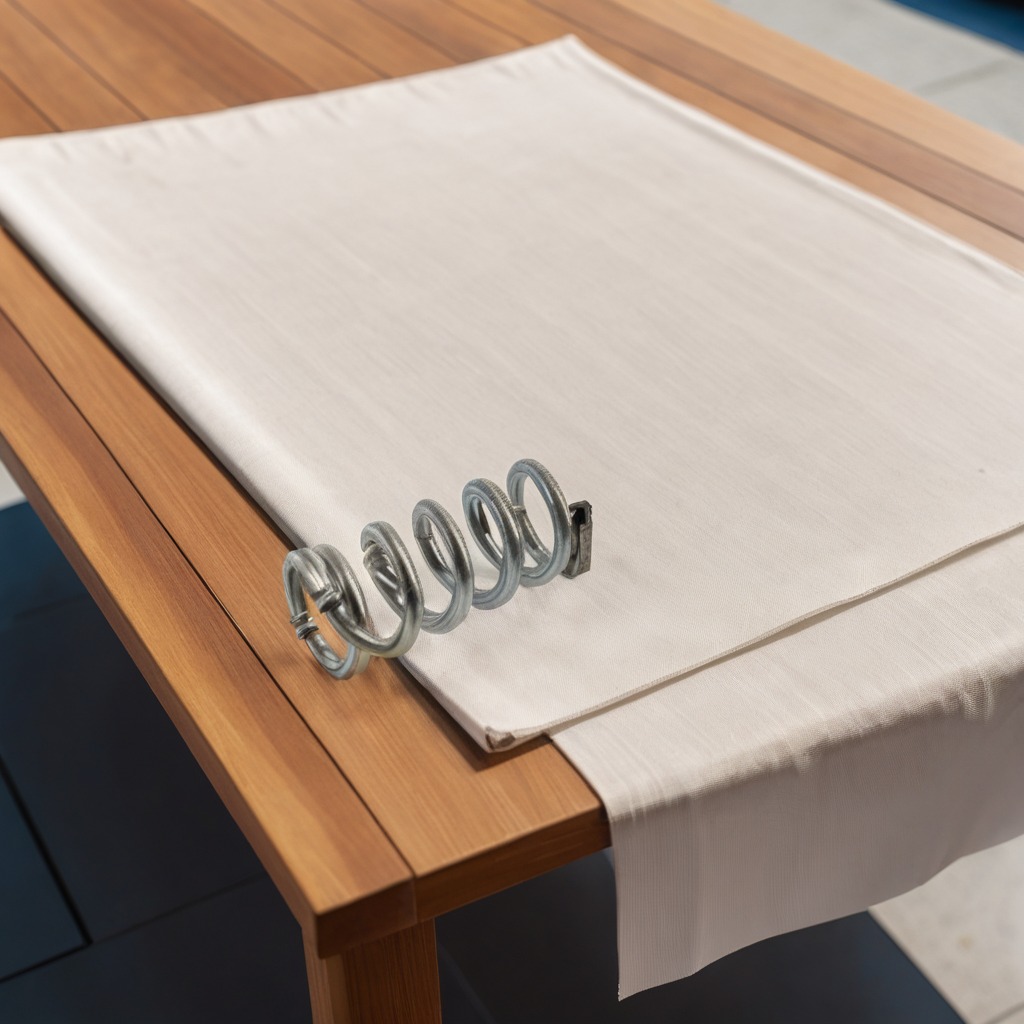
A coiled metal spring lies on the wooden table.